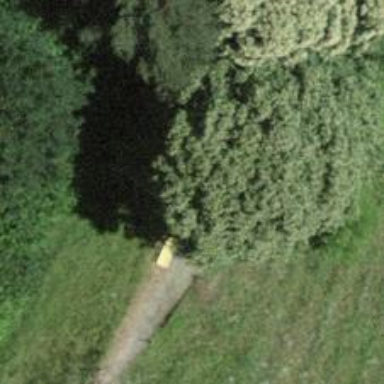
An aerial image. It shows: Bench.